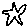
Label: star